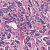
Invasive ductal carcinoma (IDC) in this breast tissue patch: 1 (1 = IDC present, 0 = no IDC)